RGB frame:
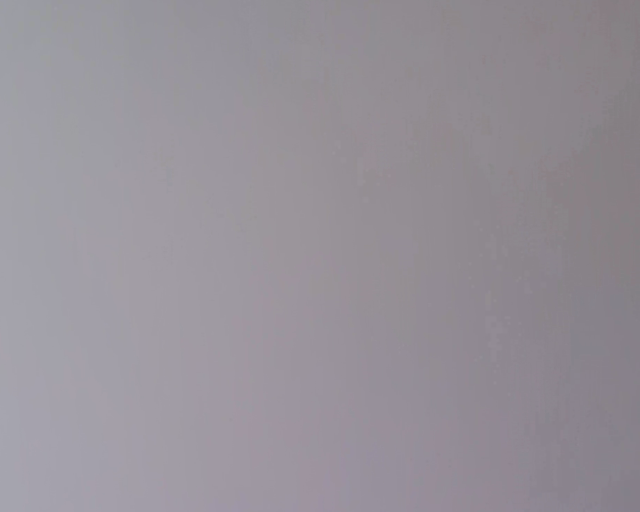
Thermal frame:
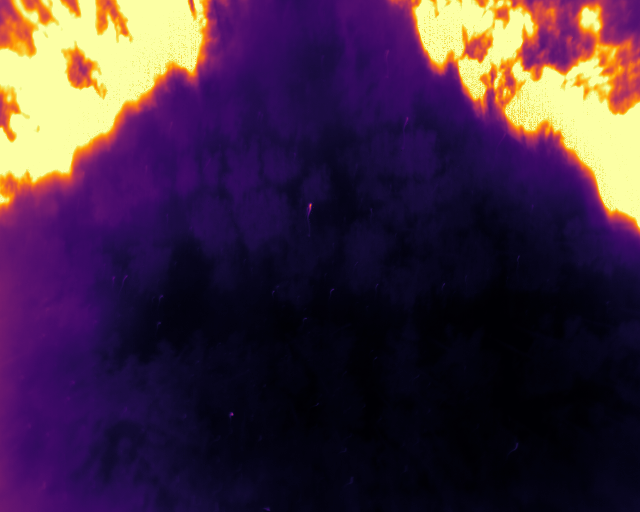
Captured: 2026-02-27 02:37:25
Pixels at or above 80 °C: 89001 (fraction of frame: 0.2716)